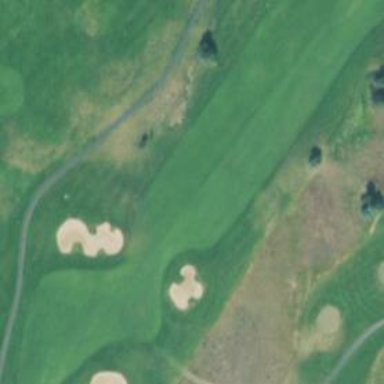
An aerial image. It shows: Golf hole.